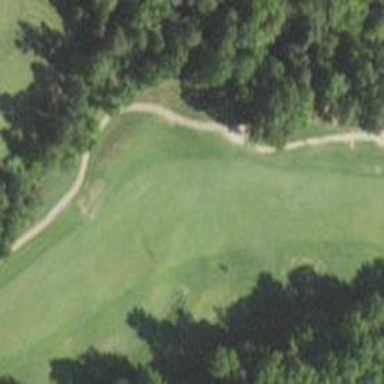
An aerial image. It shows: View of golf hole.